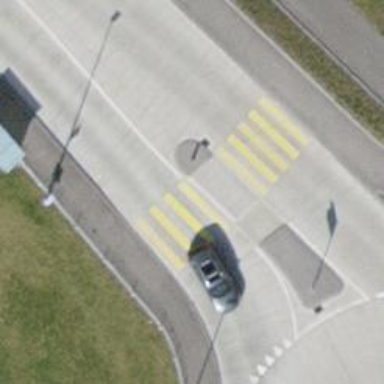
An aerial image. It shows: Kerb barrier.